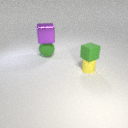
large green rubber sphere behind small yellow rubber cylinder